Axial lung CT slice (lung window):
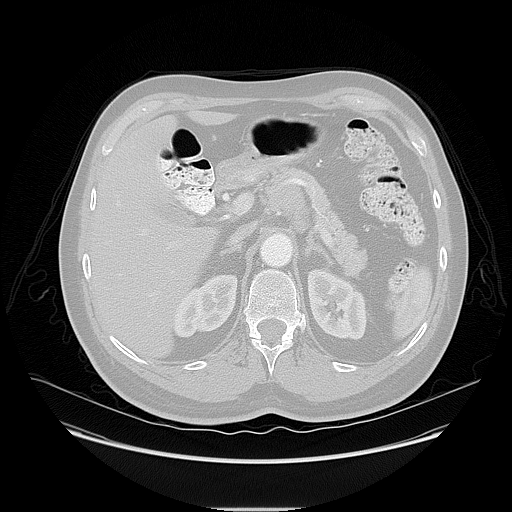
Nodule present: no